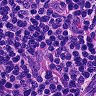
Metastatic tissue present: no